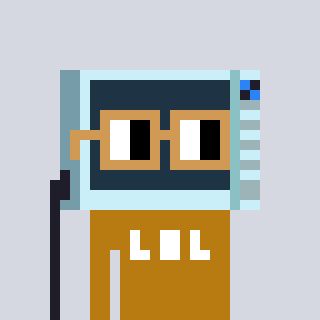
a pixel art character with square brown glasses, a microwave-shaped head and a gold-colored body on a cool background